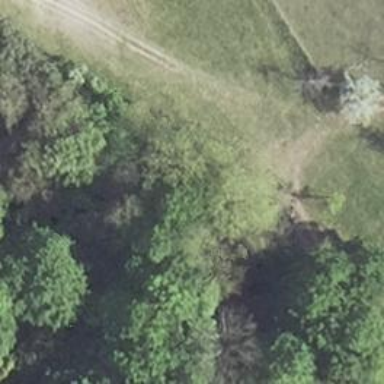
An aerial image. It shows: Dirt path with tracktype grade5.